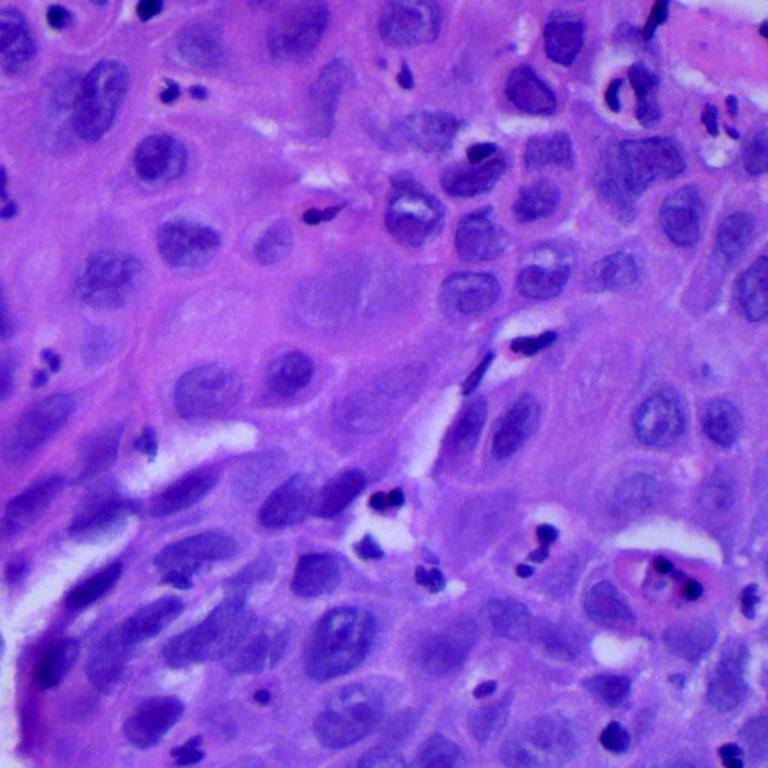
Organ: lung
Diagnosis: squamous carcinomas